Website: walmart
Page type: address-validator
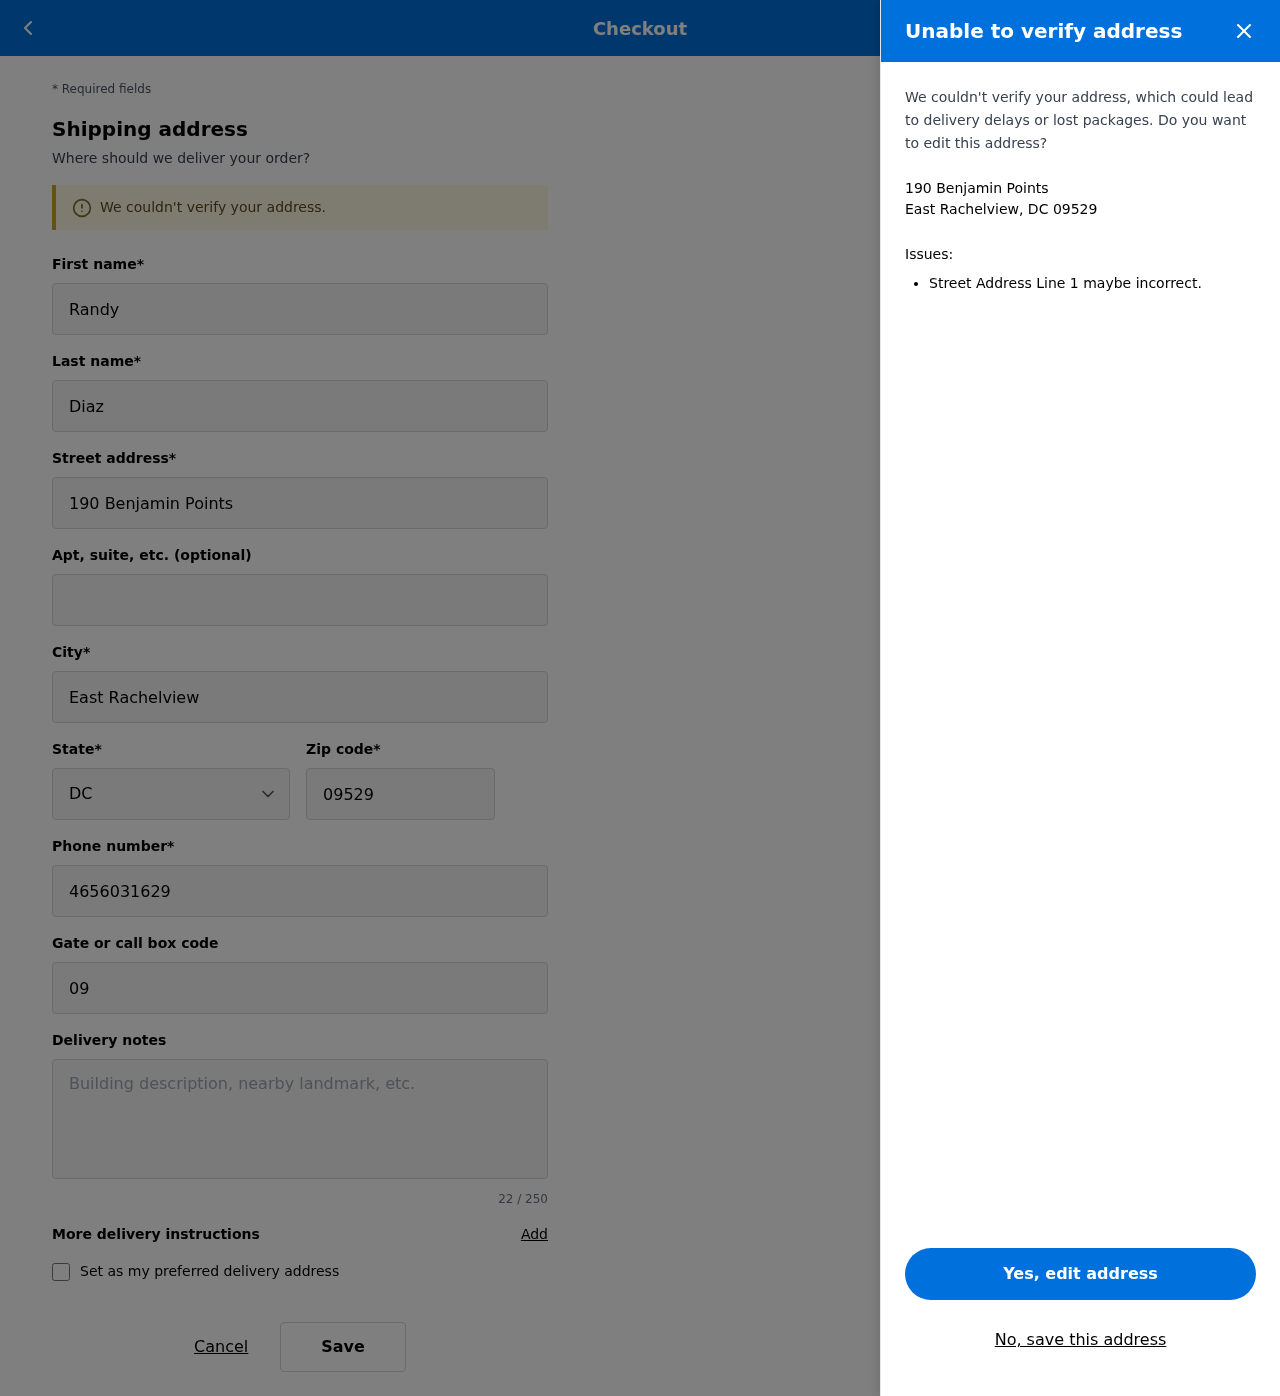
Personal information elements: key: PII_CITY_STATE_ZIP
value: East Rachelview, DC 09529
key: PII_DELIVERY_INSTRUCTIONS
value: Leave at side entrance
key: PII_STATE_ABBR
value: DC
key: PII_STREET
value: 190 Benjamin Points
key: PII_FIRSTNAME
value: Randy
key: PII_LASTNAME
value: Diaz
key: PII_CITY
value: East Rachelview
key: PII_POSTCODE
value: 09529
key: PII_PHONE
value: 4656031629
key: PII_SECURITY_CODE
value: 095